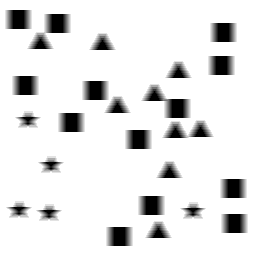
Squares: 13
Triangles: 9
Stars: 5
Total shapes: 27